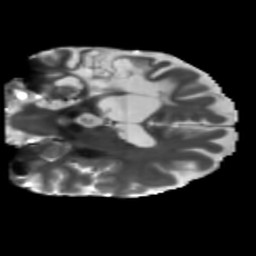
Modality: T2w
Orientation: coronal
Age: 46
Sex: male
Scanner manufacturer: siemens
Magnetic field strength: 3 T
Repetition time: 5.25 s
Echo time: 0.08 s